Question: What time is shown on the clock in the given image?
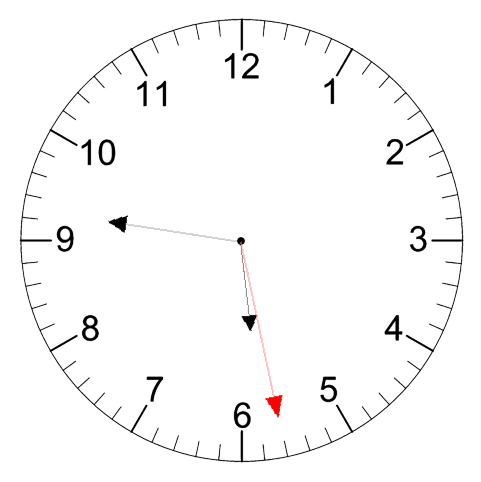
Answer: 05:46:28